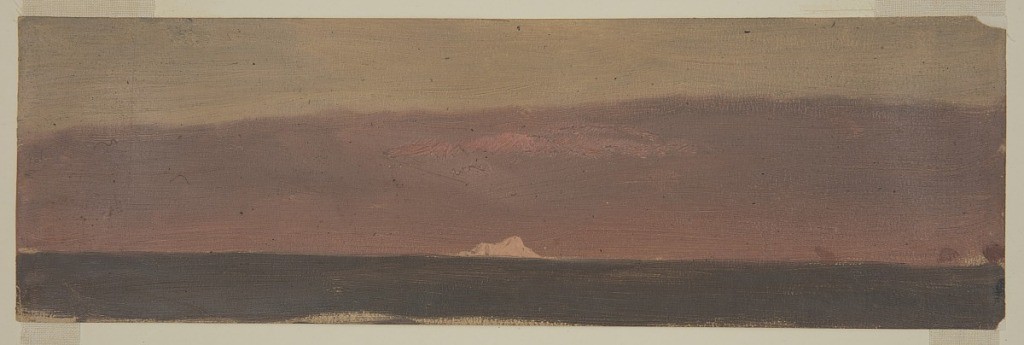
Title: Iceberg at Twilight, Canada
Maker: Frederic Edwin Church, American, 1826–1900
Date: June–July 1859
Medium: Oil and graphite on paperboard
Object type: Drawing
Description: Seascape sketch showing a view of a distant iceberg at sunset off the coast of Newfoundland and Labrador, Canada. Visible on the horizon at center across an expanse of dark bluish-brown ocean water, a roughly pyramidal iceberg is colored pink by the light of the setting sun, which also casts the clouds above in rich tones of orange-pink. A strip of yellow-green sky is visible over the clouds along the upper margin. One low-lying, pink cloud can be distinguished just above the iceberg itself.